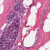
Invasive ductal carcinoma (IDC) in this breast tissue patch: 0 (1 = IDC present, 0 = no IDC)